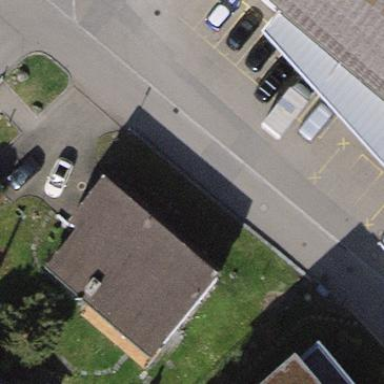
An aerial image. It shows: Detached building with quadruple saltbox roof shape.